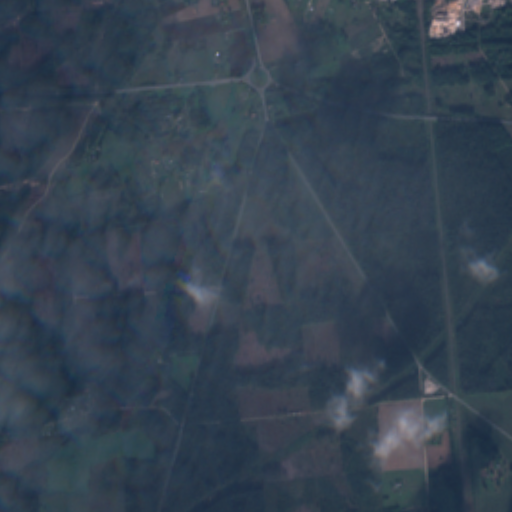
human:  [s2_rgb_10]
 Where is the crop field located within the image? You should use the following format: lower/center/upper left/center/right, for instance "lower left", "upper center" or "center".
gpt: The crop field is located in the upper right of the image.
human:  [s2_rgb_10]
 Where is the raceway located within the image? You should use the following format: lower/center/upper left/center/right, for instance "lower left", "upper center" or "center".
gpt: The raceway is located in the center left of the image.
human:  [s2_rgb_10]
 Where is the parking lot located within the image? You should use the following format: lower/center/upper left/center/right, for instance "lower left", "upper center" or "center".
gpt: There is no parking lot in the image.